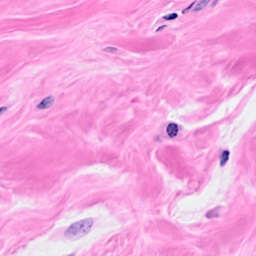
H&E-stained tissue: Breast